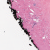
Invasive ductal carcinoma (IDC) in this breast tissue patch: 0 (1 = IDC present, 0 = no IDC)